Question: When I apply an image to a listview list item the thumbnail should resize to 80x80px. It resizes to 80 wide but not 80 in height and because of this there is a gap below the image. Also the whole list item looks offset because of this, the text is up too high in the list item.

I am aware that if I had a lot of text in the list item and I had set the white-space to be normal, this would cause this issue but I dont think that applies to me in this case as I dont have enough text.
Here is code I copied from w3 schools, their example of what I am trying to do (<URL>. I have modified it to add my images and a normal list item.
'''
<!DOCTYPE html>
<html>
<head>
<meta name="viewport" content="width=device-width, initial-scale=1">
<link rel="stylesheet" href="http://code.jquery.com/mobile/1.4.5/jquery.mobile-1.4.5.min.css">
<script src="http://code.jquery.com/jquery-1.11.2.min.js"></script>
<script src="http://code.jquery.com/mobile/1.4.5/jquery.mobile-1.4.5.min.js"></script>
</head>
<body>
<div data-role="page" id="pageone">
<div data-role="main" class="ui-content">
<h2>List With Thumbnails and Text</h2>
<ul data-role="listview" data-inset="true">
<li>
<a href="#">
<img src="images/aileens1.jpg">
Text
</a>
</li>
<li>
<a href="#">
<img src="images/bartra1.PNG">
Some text
</a>
</li>
<li>
<a href="#">
Some text
</a>
</li>
</ul>
</div>
</div>
</body>
</html>
'''
I know I can apply a class to the images and in the class set height: 80px;
That works but the image looks a bit stretched.
Any ideas why doesnt this work for me as it does in the w3 examples?
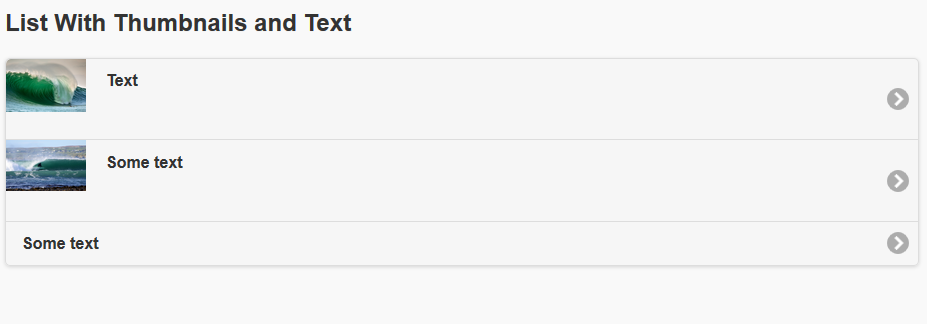
Answer: To fix the height of the list items you need to Override some of the default css.
However the solution over @ jqmtricks keeps the aspect ratio while scaling the thumbnail to fit dead center within the default 80x80 box so you will a get a gap no matter what, and that is best with all sorts of sizes of thumbnails if you have any.
If you want the thumbnail to be 80x80 regardless if the height and width of the image are not equal
'''
.ui-listview .ui-li-has-thumb>.ui-btn>img {
max-width:80px !important;
width: 80px;
height: 80px;
}
'''
<URL>

If you want to keep the aspect ratio and fix the overall height of the list items
'''
.ui-li-has-thumb { // any list item that has a thumbnail
height:63px;
}
.ui-li-has-thumb .ui-btn-icon-right:after { // the arrow postion
margin-top:-18px;
}
.ui-listview .ui-li-has-thumb>.ui-btn>img { //the thumnail size
max-width:100px !important;
width: 100px;
height: 60px;
}
'''
<URL>

If the last list item has a thumbnail some additional Css is needed because they get styled with padding
'''
.ui-li-has-thumb, .ui-listview>li.ui-last-child>a.ui-btn { // as bove with also the last list item
height:63px;
}
.ui-last-child .ui-btn-icon-right:after { // last list items arrow
margin-top:-11px !important;
}
.ui-li-has-thumb .ui-btn-icon-right:after {
margin-top:-18px;
}
.ui-listview .ui-li-has-thumb>.ui-btn>img {
max-width:100px !important;
width: 100px;
height: 60px;
}
ul li:last-child a { // last list items removing padding from top and bottom
padding-bottom: 0px;
padding-top:0px;
}
'''
<URL>